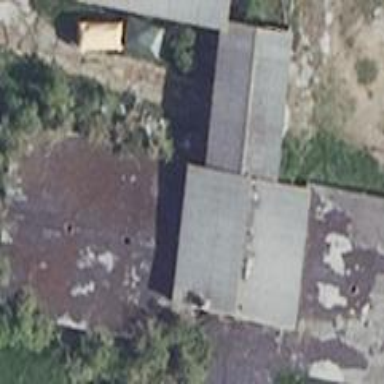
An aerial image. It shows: Shed.